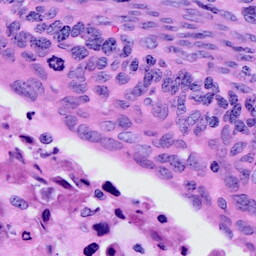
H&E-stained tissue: Cervix